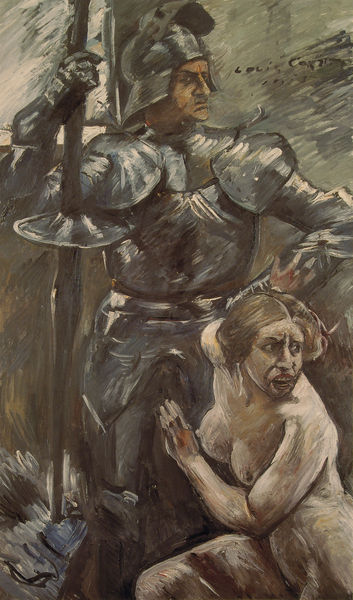
Titel: Im Schutz der Waffen
Künstler: Lovis Corinth
Standort: Lüneburg
Institution: Ostpreußisches Landesmuseum
Schlagwörter: akt, blau, dunkel, gemälde, hand, haut, körper, mann, nackt, schatten, grün, impressionismus, ocker, braun, brust, busen, frau, grau, handschuhe, hintergrund, licht, mund, profil, schwarz, weiss, ölbild, blick, rot, beige, malerei, blond, profile, arm, arme, augen, blicke, böse, gesicht, inkarnat, silber, stehen, portrait, porträt, signatur, öl, pastos, haare, paar, lippen, scheitel, brüste, düster, moderne, modern, oliv, ausdruck, angst, gewalt, krieg, lanze, duktus, impressionistisch, ernst, glanz, grimmig, aufrecht, metall, nackte, entblößt, geschminkt, flucht, schimmer, eisen, panzer, blut, corinth, lovis, lovis corinth, stolz, schwert, knien, soldat, waffe, furcht, schrecken, helm, stiefel, ritter, rüstung, beckmann, brustpanzer, harnisch, silbern, stigmata, angewinkelt, flehen, kniend, mittelalter, krieger, entführung, entschlossen, ritterrüstung, visier, schienen, speer, geliebte, schrei, bitten, brauns, schutz, teichnung, mächtig, fleischfarben, heim, blank, louis, bloß, entsetzt, helebarde, blonf, visir, mittalter, rpüstung, schtecken, schändung, n, plattenpanzer, gewlt